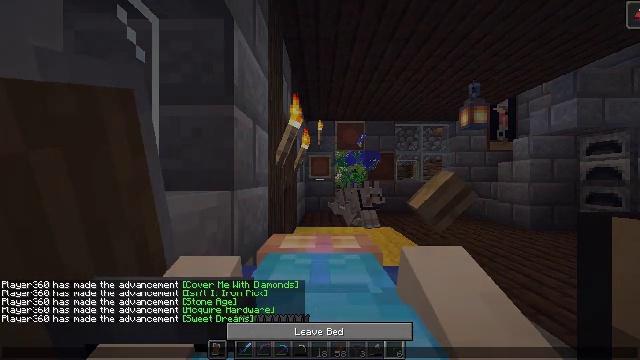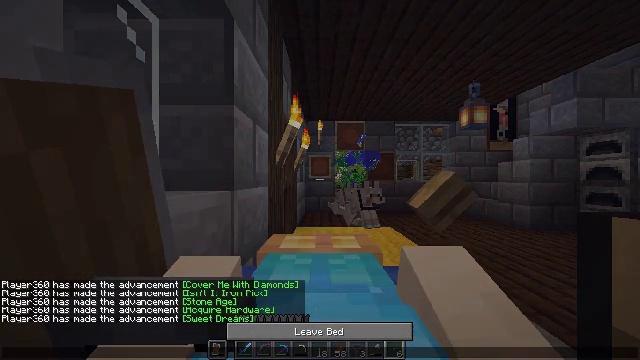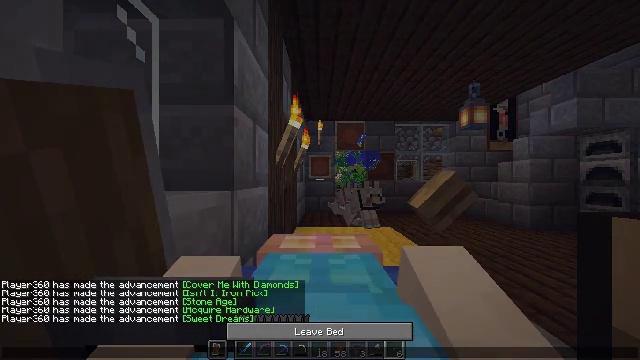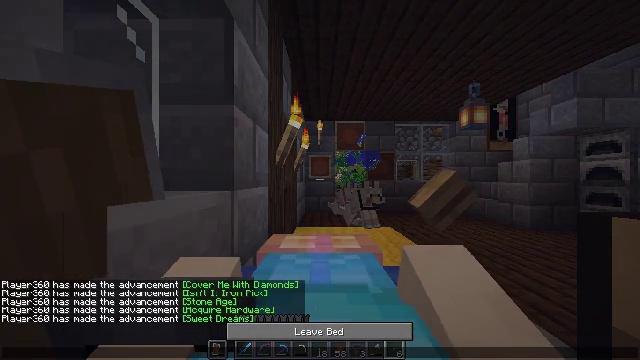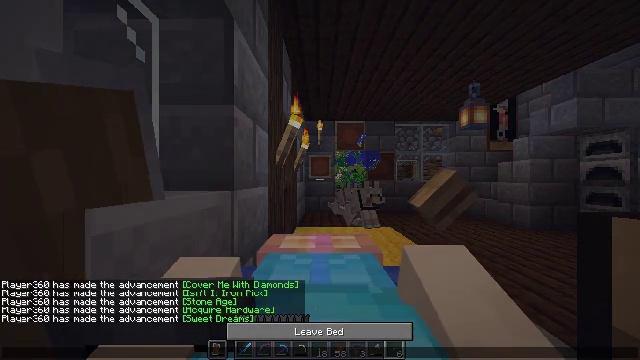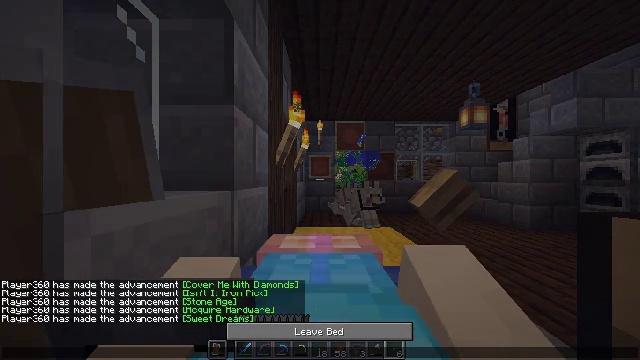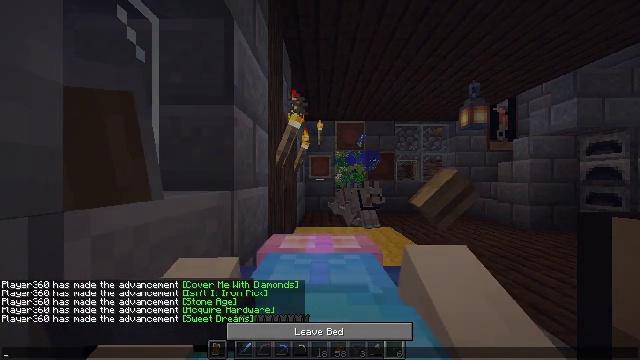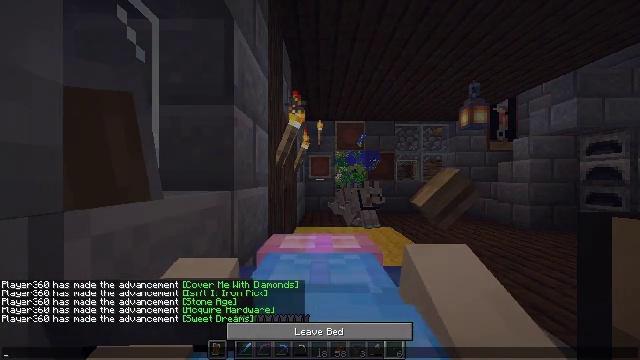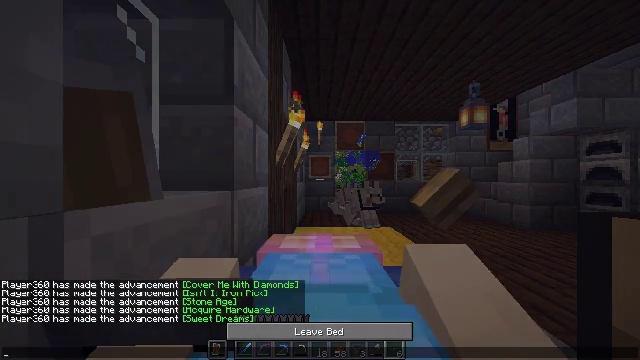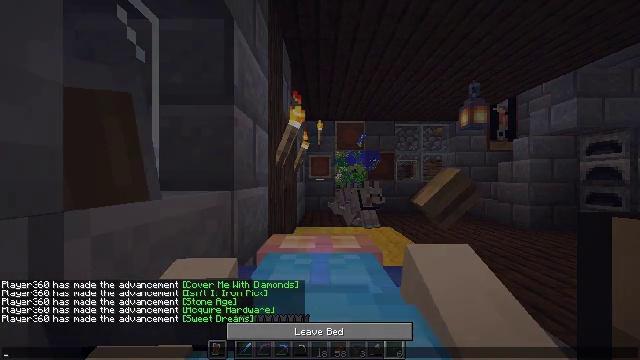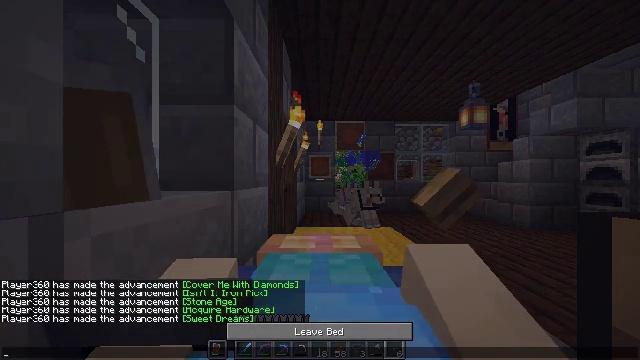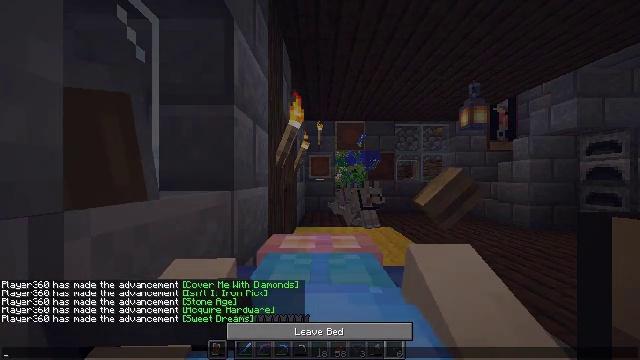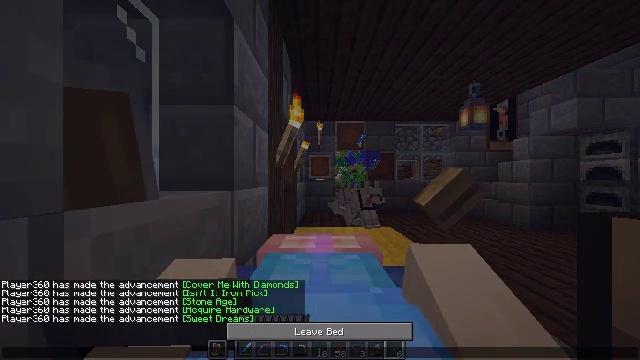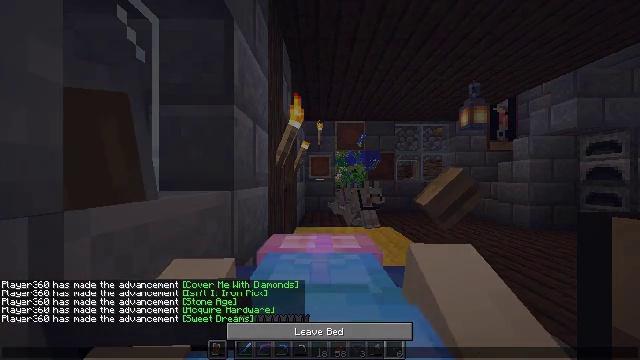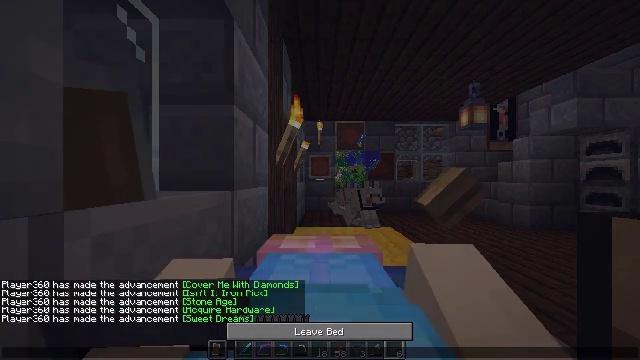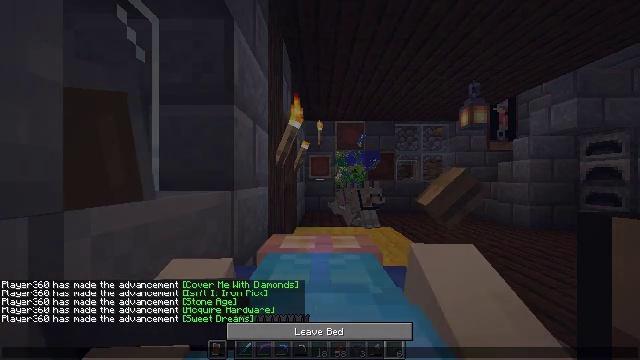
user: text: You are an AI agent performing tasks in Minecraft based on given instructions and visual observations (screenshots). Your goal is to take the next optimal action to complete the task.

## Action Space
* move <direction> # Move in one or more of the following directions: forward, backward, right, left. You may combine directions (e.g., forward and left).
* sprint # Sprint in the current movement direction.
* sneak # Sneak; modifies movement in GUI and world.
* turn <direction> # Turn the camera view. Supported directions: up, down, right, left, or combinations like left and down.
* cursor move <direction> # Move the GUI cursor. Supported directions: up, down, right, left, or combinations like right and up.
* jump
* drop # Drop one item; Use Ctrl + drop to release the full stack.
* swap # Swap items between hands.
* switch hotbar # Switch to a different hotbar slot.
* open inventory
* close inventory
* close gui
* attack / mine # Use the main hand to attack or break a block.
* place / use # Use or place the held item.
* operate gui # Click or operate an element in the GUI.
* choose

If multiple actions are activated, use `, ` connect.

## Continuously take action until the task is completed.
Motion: motion action
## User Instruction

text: Drop an oak button.
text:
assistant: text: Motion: no_op
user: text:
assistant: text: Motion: no_op
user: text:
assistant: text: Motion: no_op
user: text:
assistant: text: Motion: no_op
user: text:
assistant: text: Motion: no_op
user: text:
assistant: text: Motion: no_op
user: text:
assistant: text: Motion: no_op
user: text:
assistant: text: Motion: no_op
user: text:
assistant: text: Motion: no_op
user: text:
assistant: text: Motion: no_op
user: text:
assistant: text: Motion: no_op
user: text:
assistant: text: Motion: no_op
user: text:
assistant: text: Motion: no_op
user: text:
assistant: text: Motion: no_op
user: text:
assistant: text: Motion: no_op
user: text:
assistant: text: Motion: no_op
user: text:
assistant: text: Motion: no_op
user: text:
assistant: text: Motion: no_op
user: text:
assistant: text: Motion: no_op
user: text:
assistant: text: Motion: no_op
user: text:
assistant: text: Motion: no_op
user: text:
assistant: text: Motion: no_op
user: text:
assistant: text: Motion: no_op
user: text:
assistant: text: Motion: no_op
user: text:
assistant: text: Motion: no_op
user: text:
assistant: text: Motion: no_op
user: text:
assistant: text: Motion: no_op
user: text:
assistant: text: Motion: no_op
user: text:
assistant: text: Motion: no_op
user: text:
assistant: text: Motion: no_op